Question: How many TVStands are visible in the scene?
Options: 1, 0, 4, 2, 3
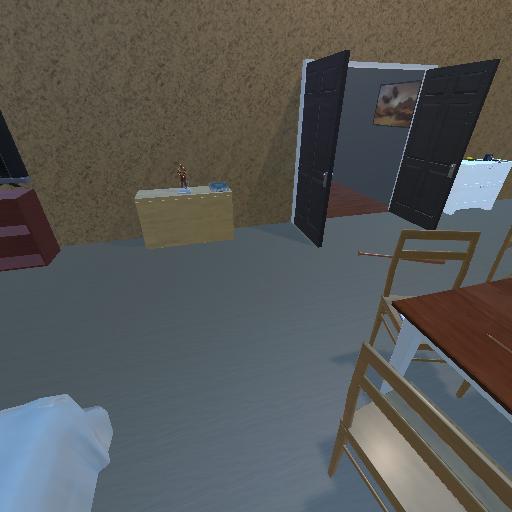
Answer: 1